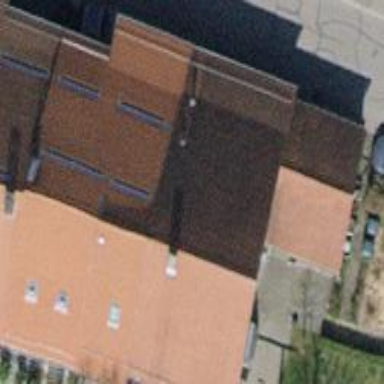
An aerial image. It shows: Terrace-style building with gabled roof.